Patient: sex F, age 75
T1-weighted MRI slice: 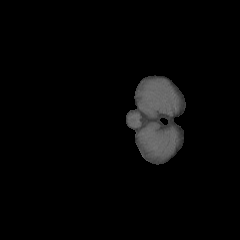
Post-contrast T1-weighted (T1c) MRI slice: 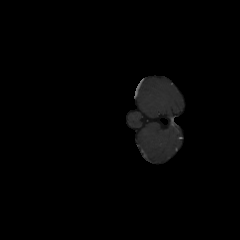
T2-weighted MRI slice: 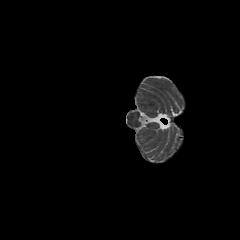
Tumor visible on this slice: no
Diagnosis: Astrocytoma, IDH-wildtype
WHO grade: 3